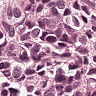
Metastatic tissue present: yes